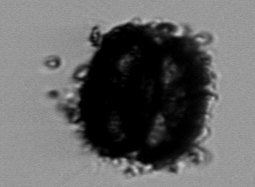
Label: Thalassiosira_TAG_external_detritus